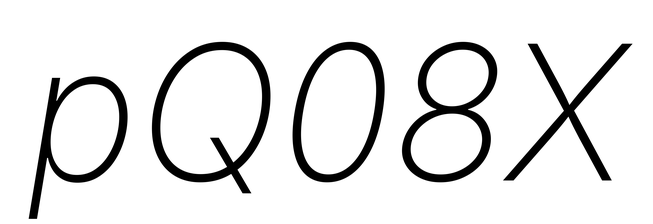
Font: Inter-Italic_ExtraLight_Italic